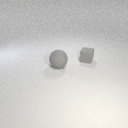
large gray rubber sphere in front of small gray rubber cube